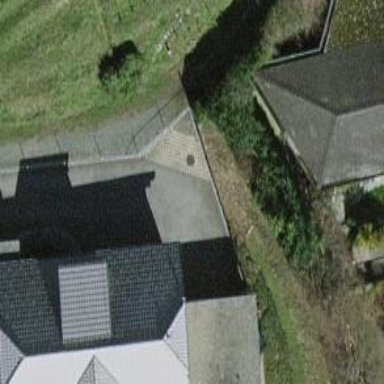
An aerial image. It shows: Driveway with paved surface.